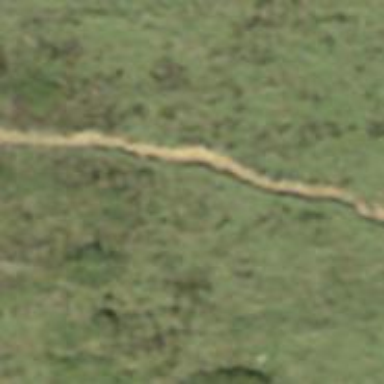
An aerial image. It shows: Path made of earth.